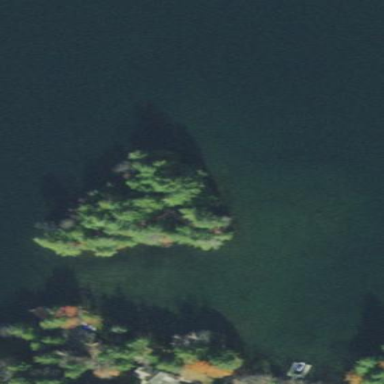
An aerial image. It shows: Islet.